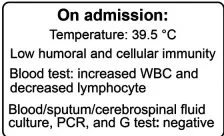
The timeline information of this patient.
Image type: chart (chart)